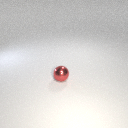
small red metal sphere